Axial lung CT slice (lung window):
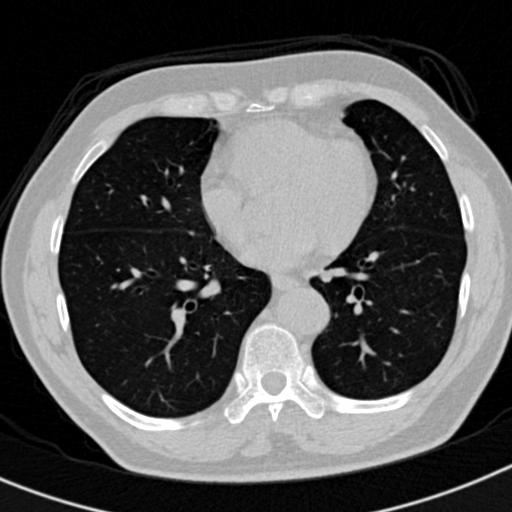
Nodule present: no